Interaction volume radius: 5 \u00c5
Interaction volume height: 10 \u00c5
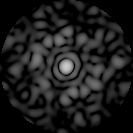
Disorder parameter: 0.8209